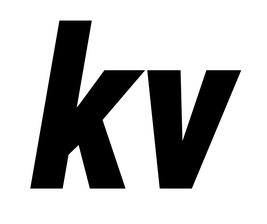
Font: Roboto-Italic_Condensed_ExtraBold_Italic